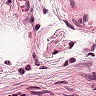
Metastatic tissue present: no